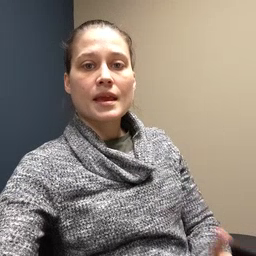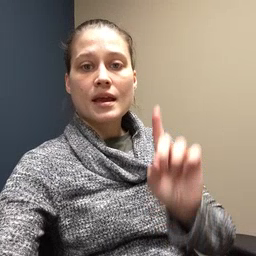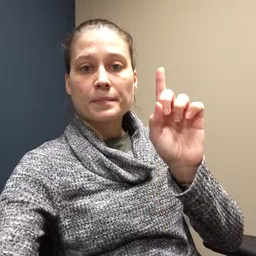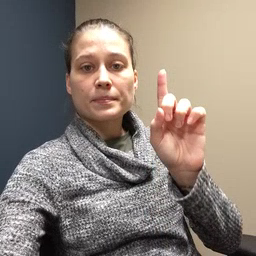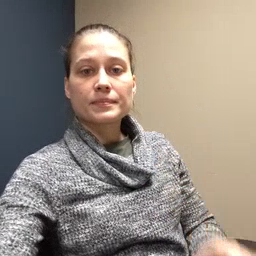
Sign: up